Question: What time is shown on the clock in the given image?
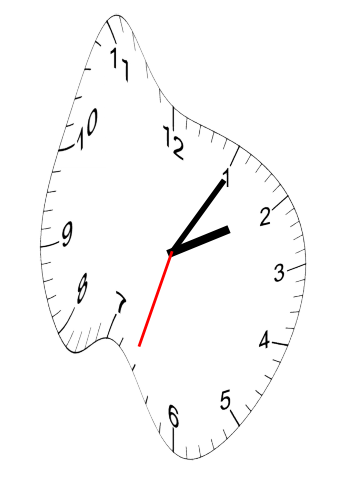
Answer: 02:05:33